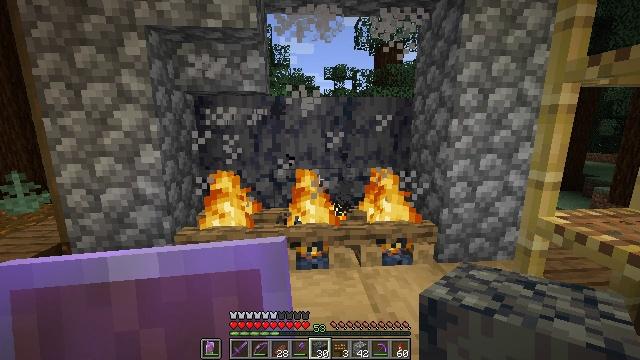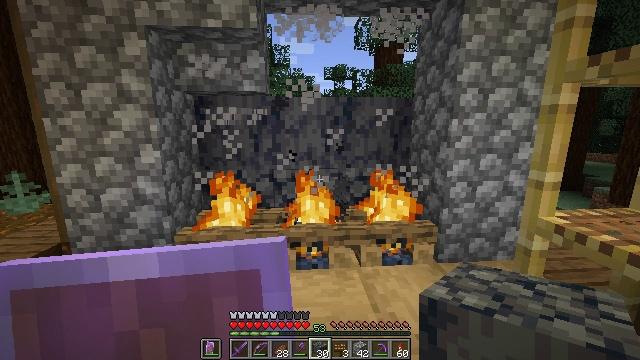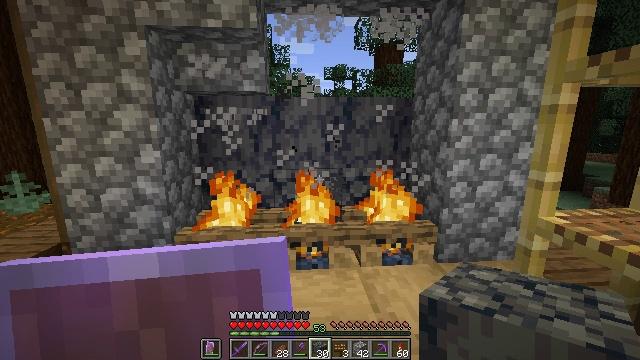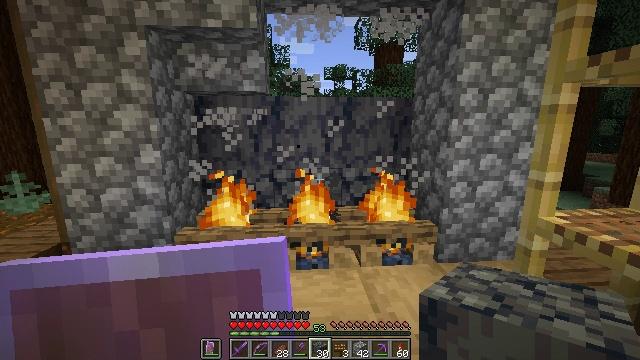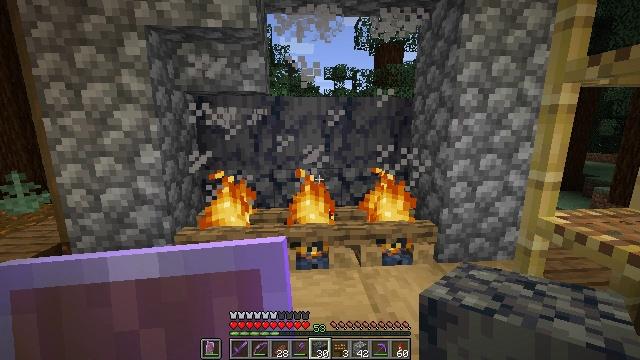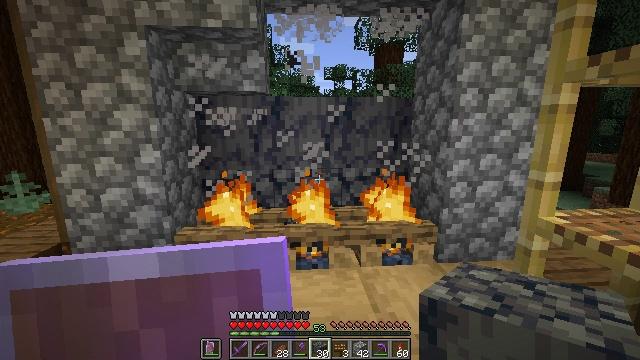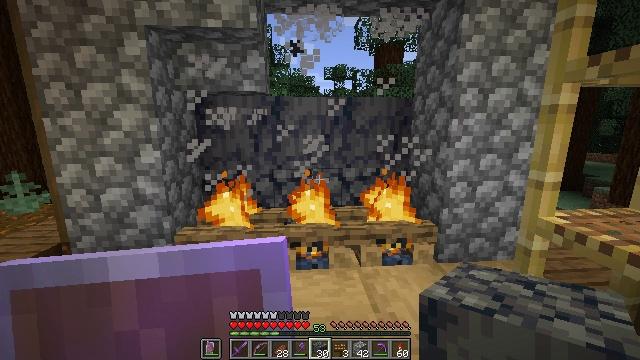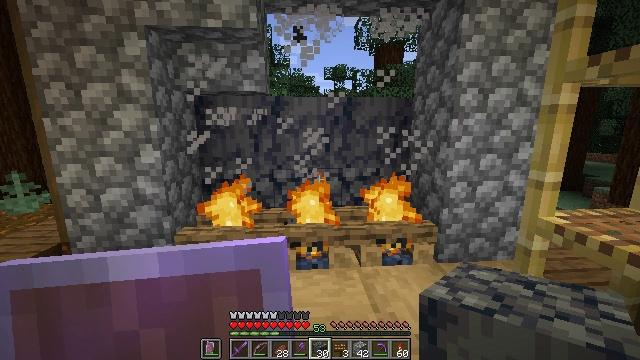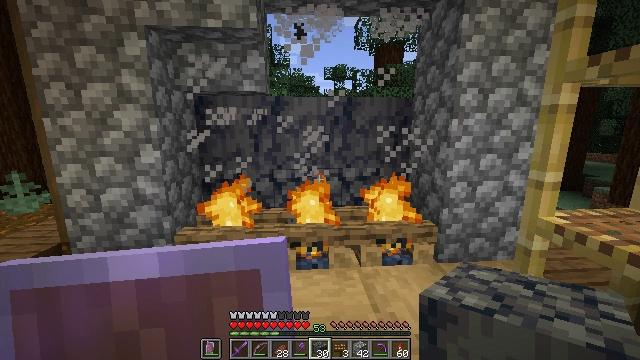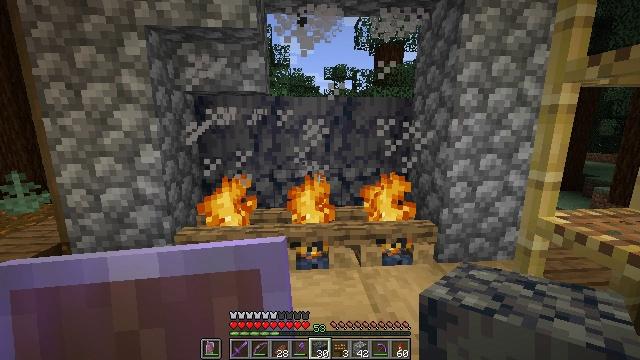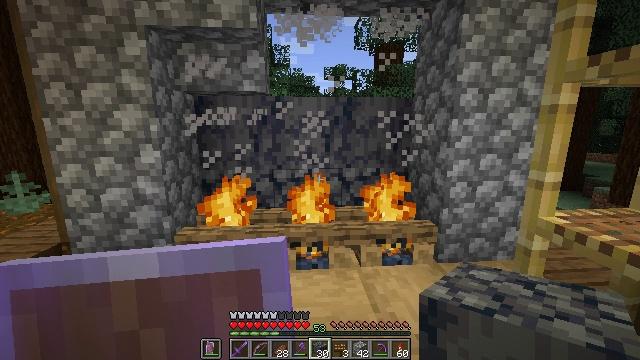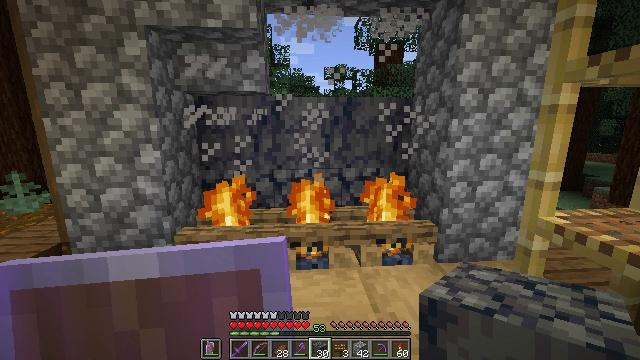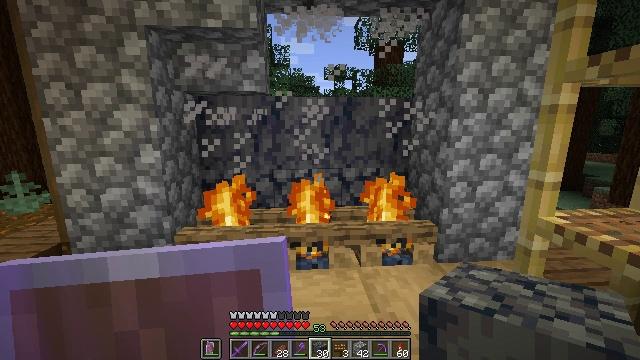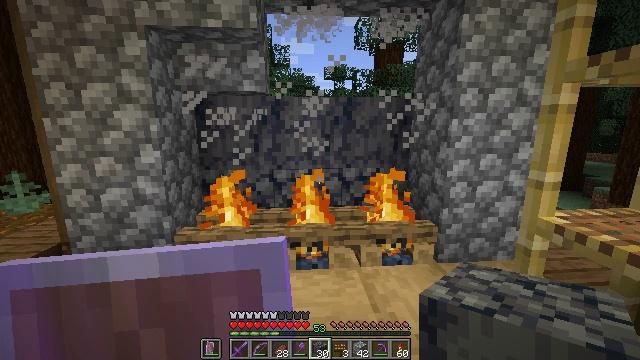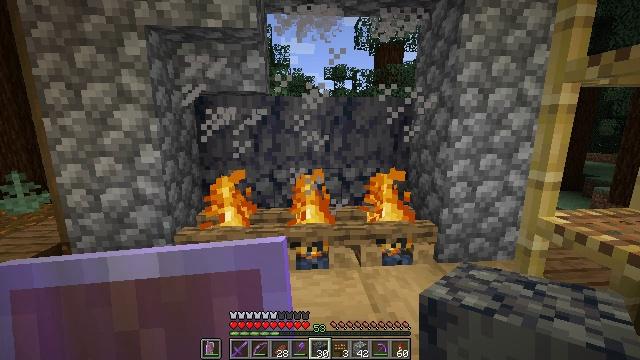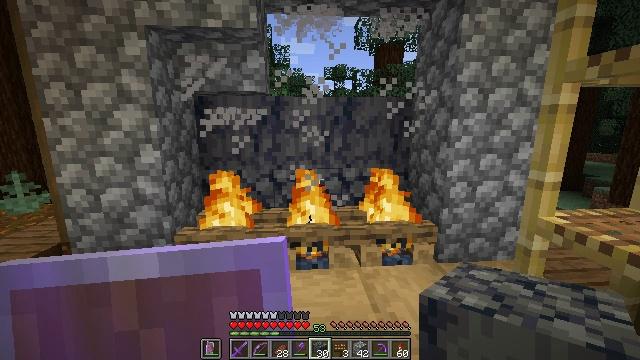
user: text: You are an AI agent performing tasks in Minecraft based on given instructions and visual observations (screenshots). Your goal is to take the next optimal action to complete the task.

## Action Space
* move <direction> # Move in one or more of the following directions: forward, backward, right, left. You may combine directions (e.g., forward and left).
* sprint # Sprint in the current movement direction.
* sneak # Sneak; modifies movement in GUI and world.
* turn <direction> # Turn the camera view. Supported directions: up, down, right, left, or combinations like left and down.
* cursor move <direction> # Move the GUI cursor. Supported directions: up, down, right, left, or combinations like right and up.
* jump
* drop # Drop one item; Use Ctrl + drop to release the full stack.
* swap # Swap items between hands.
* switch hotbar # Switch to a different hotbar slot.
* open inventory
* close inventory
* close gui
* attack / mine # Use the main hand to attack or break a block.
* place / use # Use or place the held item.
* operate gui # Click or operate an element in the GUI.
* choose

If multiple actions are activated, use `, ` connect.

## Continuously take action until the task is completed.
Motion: motion action
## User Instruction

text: Gather up the campfire.
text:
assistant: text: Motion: no_op
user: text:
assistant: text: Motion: no_op
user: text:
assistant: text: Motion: no_op
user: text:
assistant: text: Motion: no_op
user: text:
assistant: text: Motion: no_op
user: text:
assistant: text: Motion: no_op
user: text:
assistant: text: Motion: no_op
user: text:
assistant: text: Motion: no_op
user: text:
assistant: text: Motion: no_op
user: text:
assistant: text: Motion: no_op
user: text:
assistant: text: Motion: no_op
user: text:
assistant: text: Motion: no_op
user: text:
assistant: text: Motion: no_op
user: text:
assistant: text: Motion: no_op
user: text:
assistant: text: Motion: no_op
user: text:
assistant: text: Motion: no_op
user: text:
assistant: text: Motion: no_op
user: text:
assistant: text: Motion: no_op
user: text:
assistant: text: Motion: no_op
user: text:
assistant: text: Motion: no_op
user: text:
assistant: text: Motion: no_op
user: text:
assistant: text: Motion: no_op
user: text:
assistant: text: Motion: no_op
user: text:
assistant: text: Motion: no_op
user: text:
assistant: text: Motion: no_op
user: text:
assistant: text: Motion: no_op
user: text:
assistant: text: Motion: no_op
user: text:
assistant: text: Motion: no_op
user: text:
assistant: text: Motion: no_op
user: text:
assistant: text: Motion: no_op